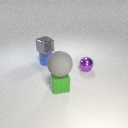
small blue rubber cylinder to the left of small purple metal sphere